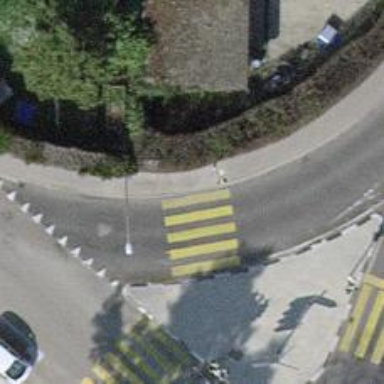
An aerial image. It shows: Kerb serving as barrier.